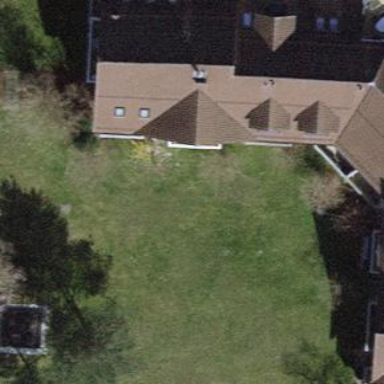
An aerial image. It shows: Building with tiled roof.